Field crop: maize
Growth stage: 2
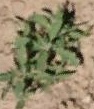
Species: atriplex